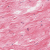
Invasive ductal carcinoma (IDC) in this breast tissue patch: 0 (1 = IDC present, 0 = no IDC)